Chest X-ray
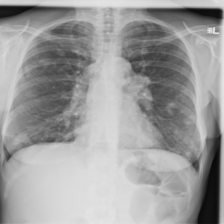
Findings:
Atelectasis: negative
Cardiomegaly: negative
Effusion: negative
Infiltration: negative
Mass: positive
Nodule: negative
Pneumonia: negative
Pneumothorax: negative
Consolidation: negative
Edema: negative
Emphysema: negative
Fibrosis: negative
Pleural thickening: negative
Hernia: negative